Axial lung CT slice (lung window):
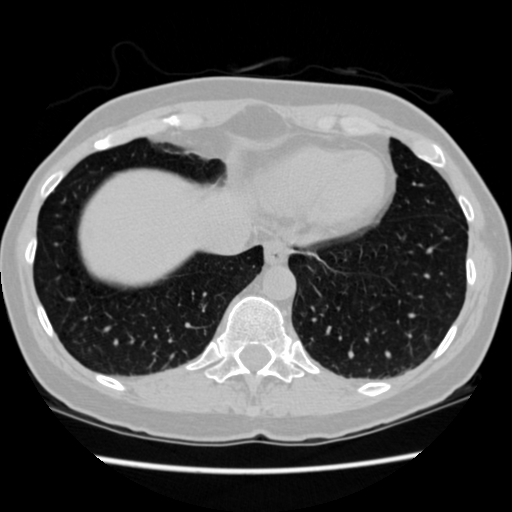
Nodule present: no